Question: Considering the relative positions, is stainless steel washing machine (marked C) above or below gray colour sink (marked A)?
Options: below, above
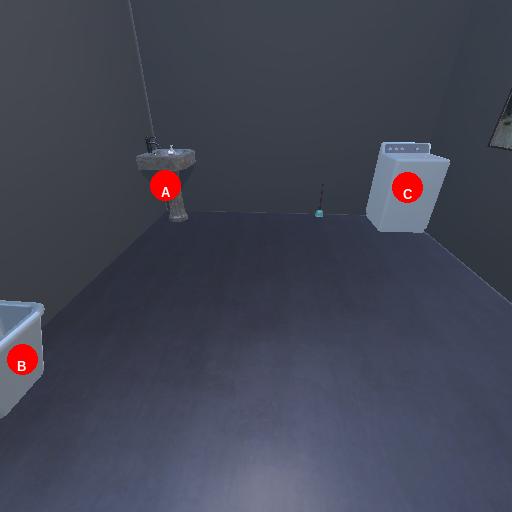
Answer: below